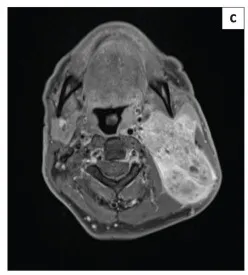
Fat suppression demonstrating heterogenous enhancement of the solid cranial portion of the cervical nodal-mass conglomerate. The left carotid arteries and internal jugular vein were not infiltrated.
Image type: radiology (mri)